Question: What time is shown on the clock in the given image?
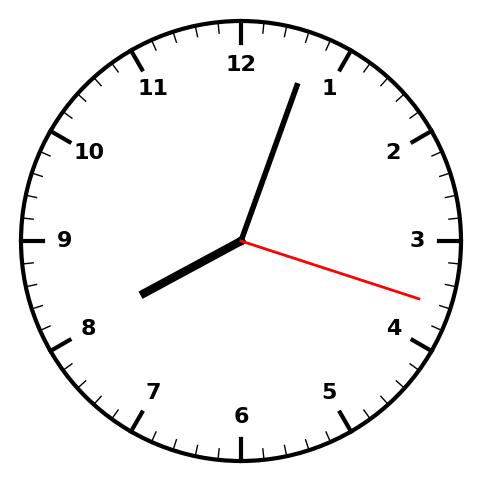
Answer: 08:03:18